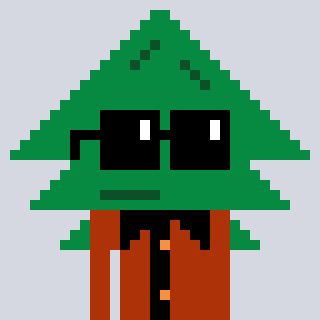
a pixel art character with square black sunglasses, a fir-shaped head and a hotbrown-colored body on a cool background